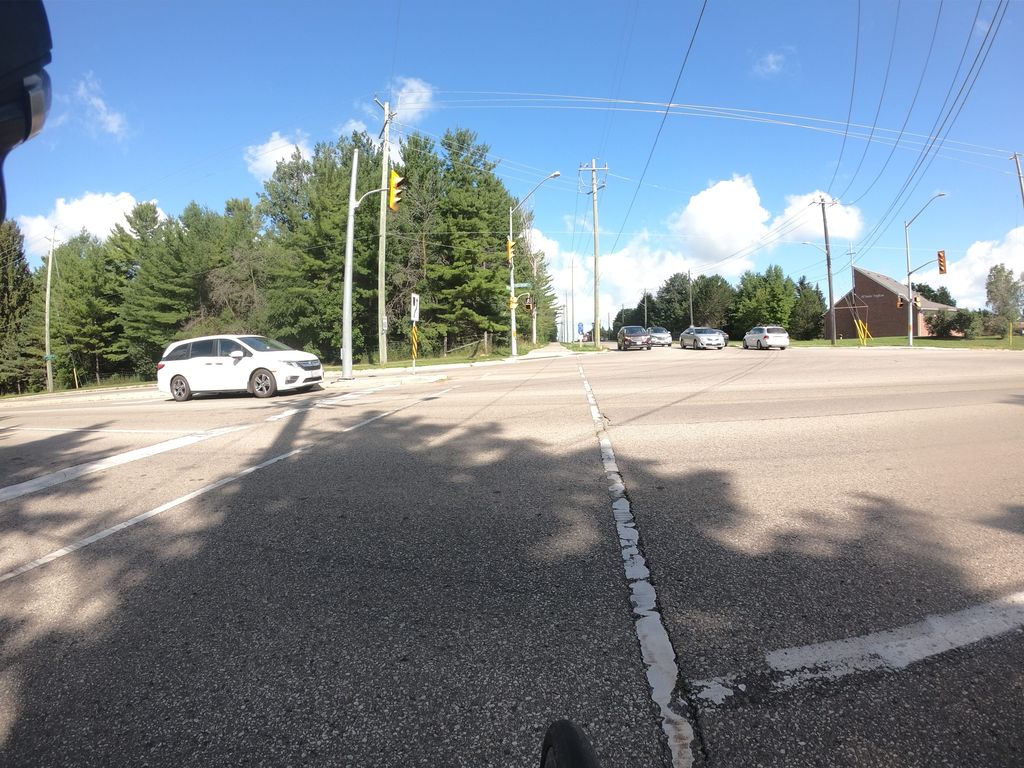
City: kitchener-waterloo